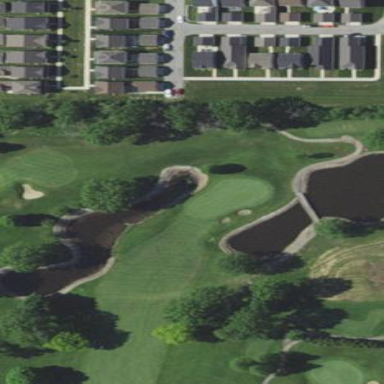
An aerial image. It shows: Water hazard on golf course. The hazard is natural water feature.